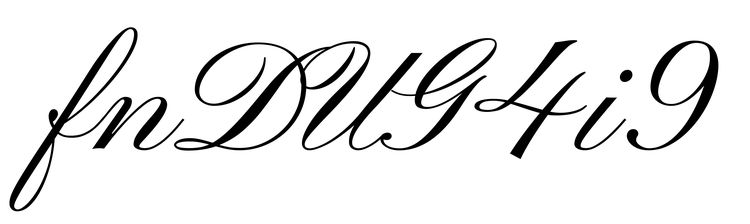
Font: PinyonScript-Regular